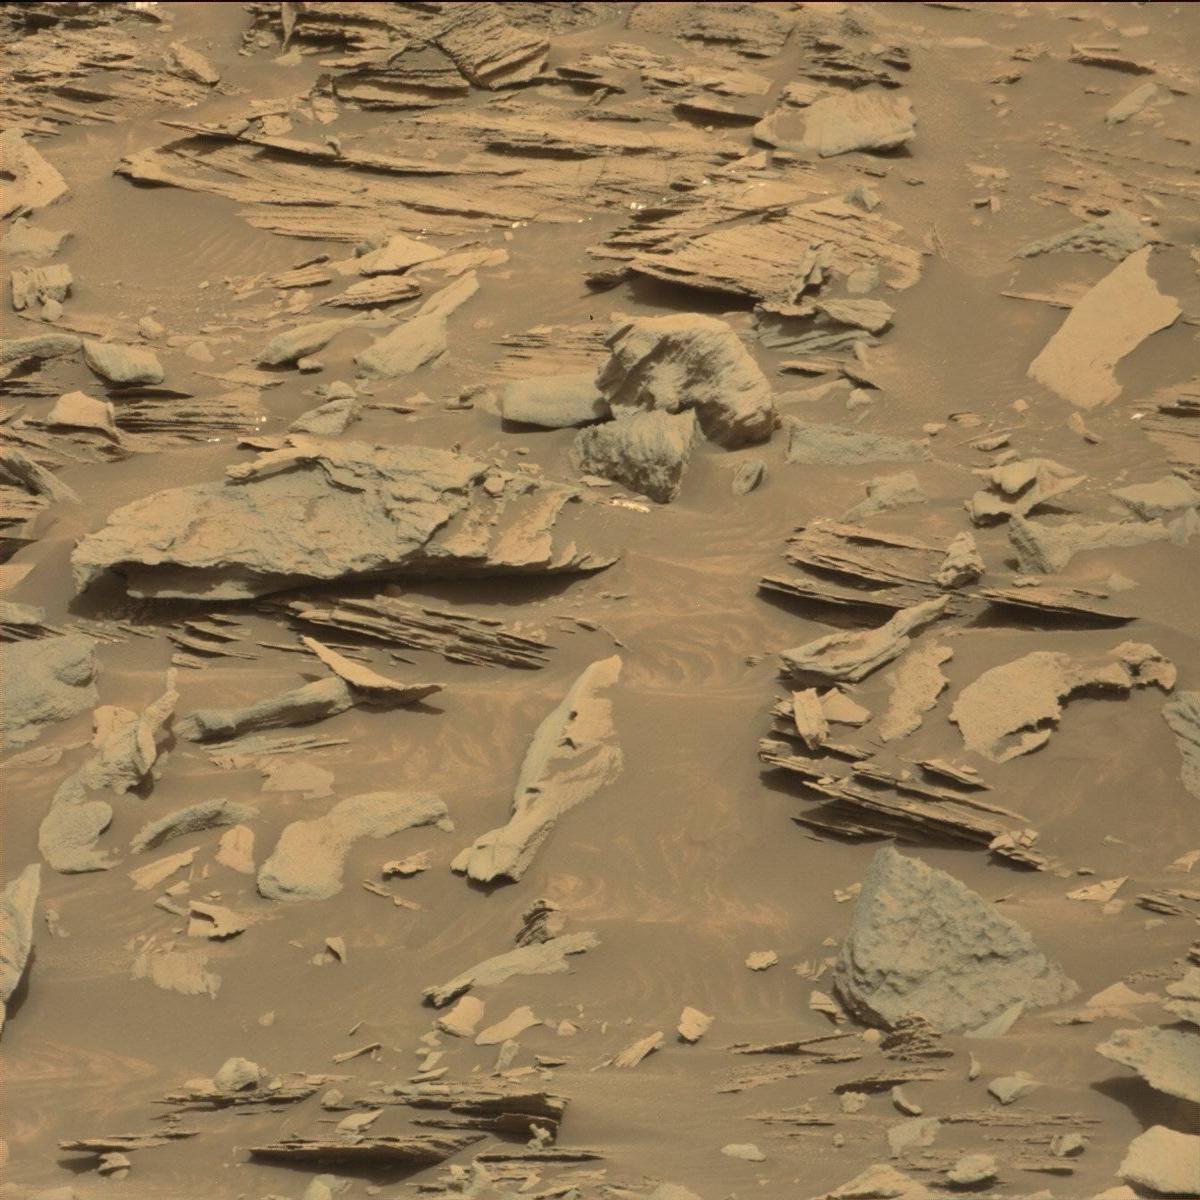
Terrain classes present: Bedrock, Sand / Soil